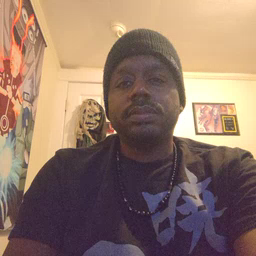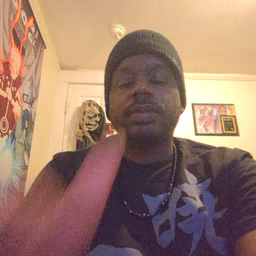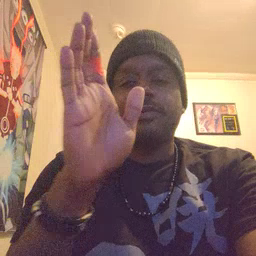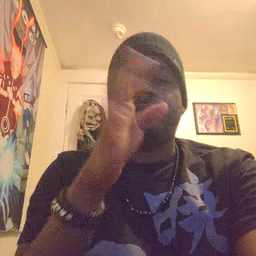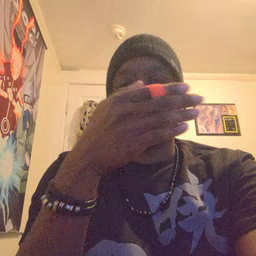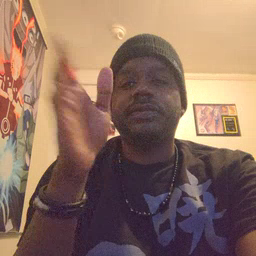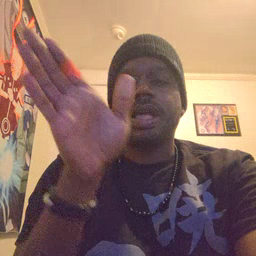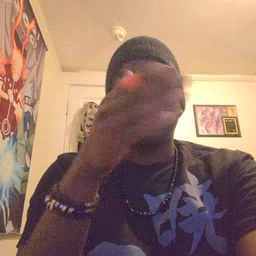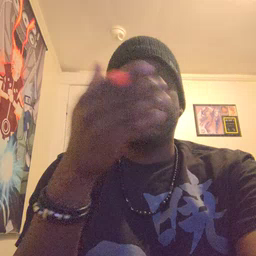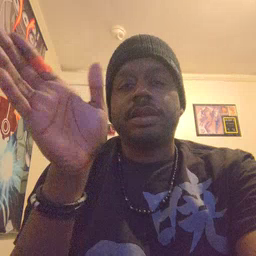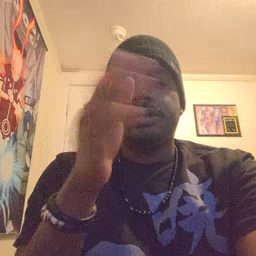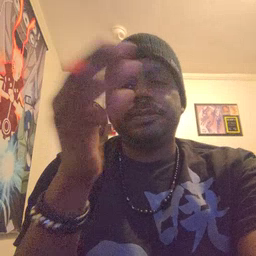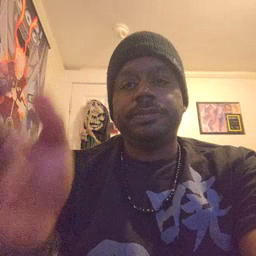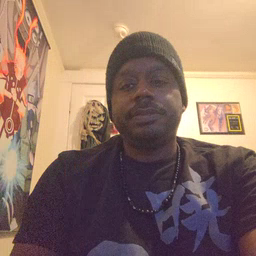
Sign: flag